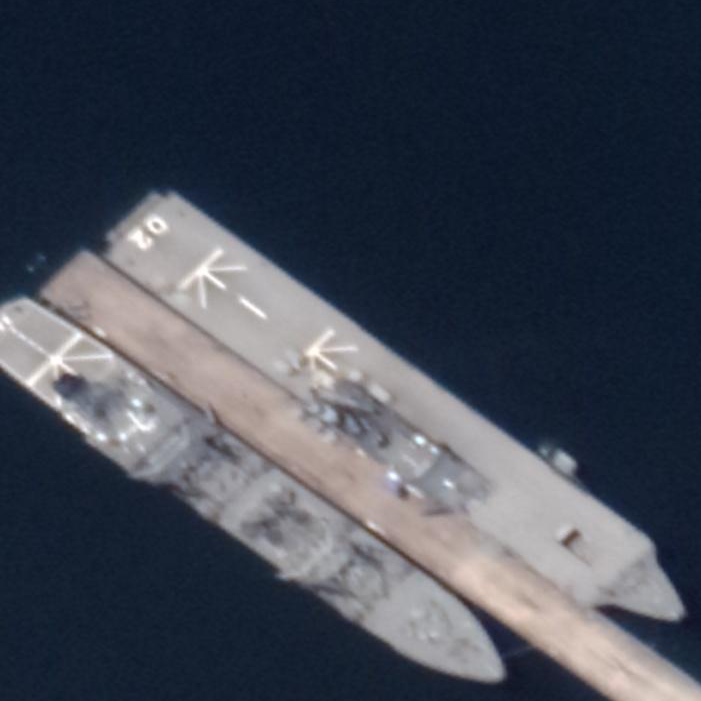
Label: assault